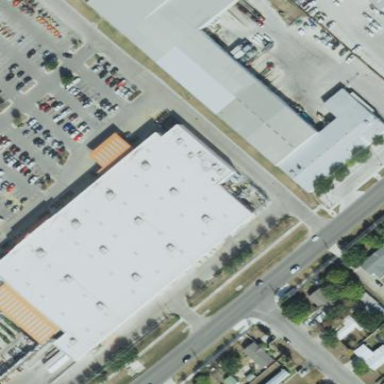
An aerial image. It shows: Warehouse building.